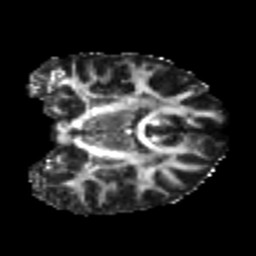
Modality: FA
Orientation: coronal
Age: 24
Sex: female
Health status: healthy
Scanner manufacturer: philips
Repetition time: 7.386 s
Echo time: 0.08599 s